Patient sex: M
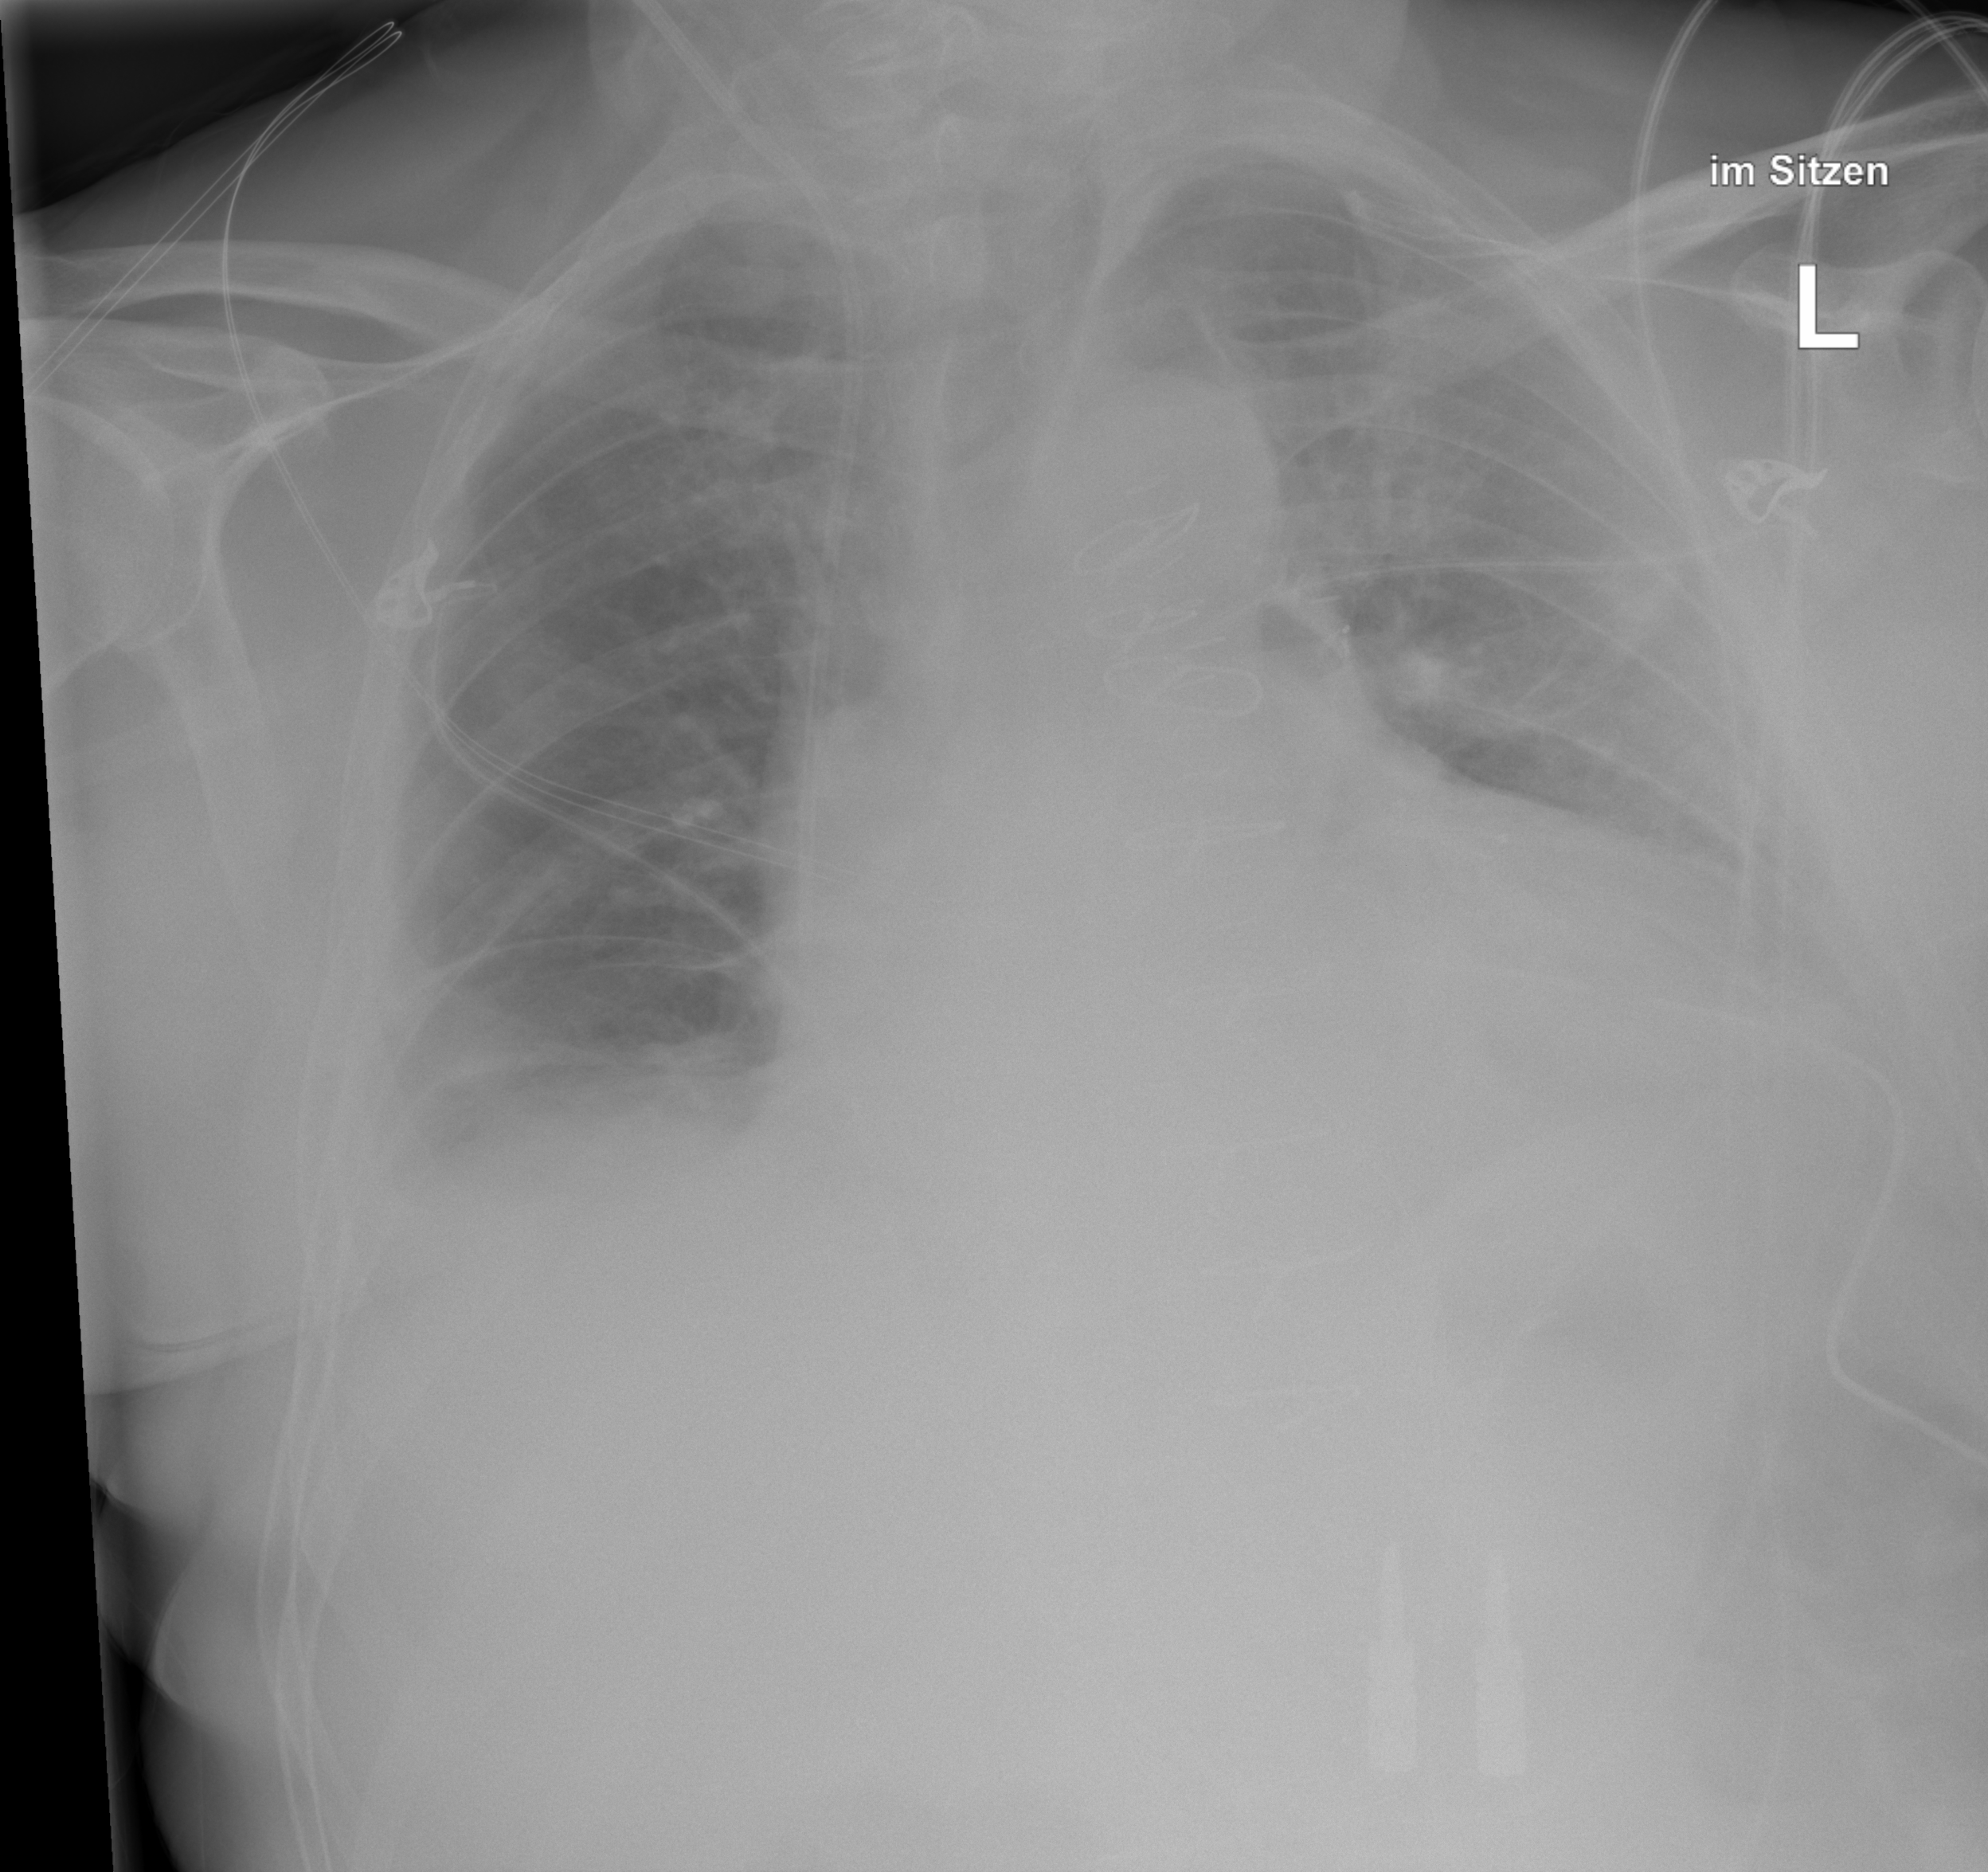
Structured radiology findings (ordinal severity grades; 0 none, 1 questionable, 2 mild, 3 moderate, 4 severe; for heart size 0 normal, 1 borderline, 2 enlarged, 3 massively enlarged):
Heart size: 2
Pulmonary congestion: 0
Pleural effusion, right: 1
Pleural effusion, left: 2
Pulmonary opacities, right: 0
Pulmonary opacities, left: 0
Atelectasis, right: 1
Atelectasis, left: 1